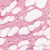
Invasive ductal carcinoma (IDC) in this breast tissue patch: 0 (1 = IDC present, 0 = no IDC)